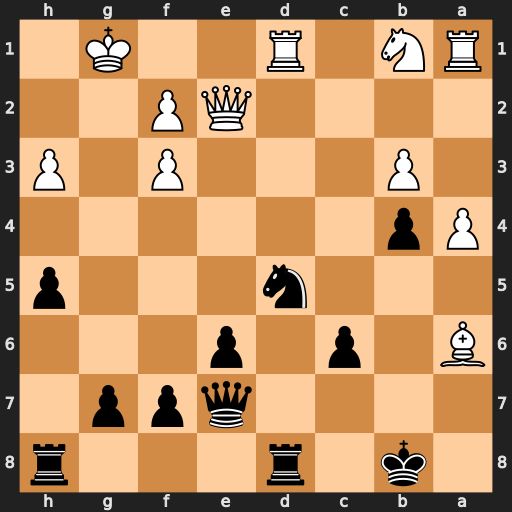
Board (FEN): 1k1r3r/4qpp1/B1p1p3/3n3p/Pp6/1P3P1P/4QP2/RN1R2K1
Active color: b
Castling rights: -
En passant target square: -
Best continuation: Qg5+ Kf1 Nf4